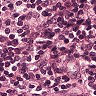
Metastatic tissue present: no